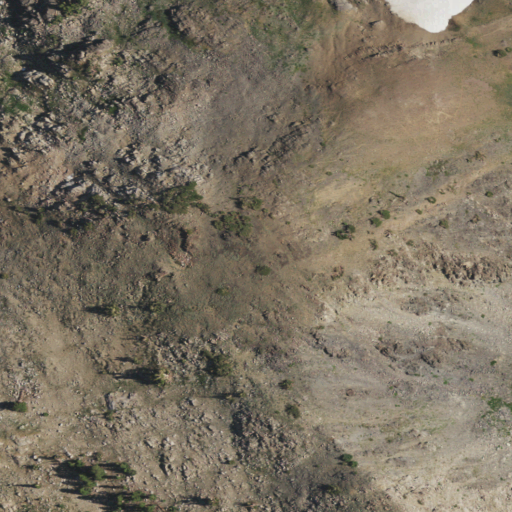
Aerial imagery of mountain in California named Fourth of July Peak containing shrub, barren land, and evergreen forest